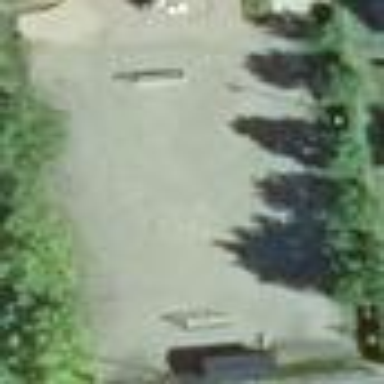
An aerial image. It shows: Ground level soccer pitch.